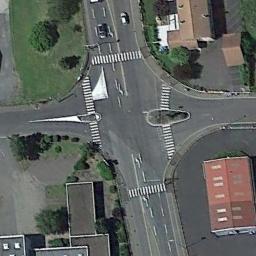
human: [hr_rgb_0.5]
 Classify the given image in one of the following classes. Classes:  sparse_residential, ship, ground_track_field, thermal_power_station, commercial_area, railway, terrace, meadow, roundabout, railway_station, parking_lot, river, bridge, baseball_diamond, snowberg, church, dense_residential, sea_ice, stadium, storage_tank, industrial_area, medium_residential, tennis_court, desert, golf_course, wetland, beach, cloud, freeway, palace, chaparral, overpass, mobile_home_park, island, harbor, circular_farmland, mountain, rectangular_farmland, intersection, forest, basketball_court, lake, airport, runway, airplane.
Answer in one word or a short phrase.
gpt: intersection